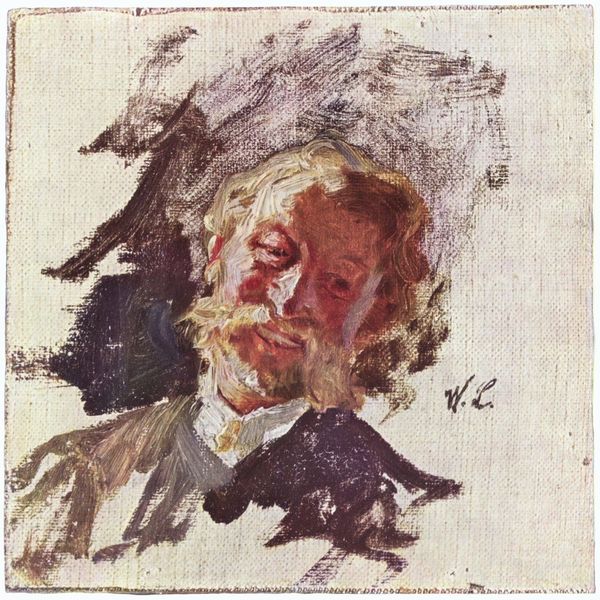
Titel: Porträt eines Mannes
Künstler: Wilhelm Maria Hubertus Leibl
Standort: München
Institution: Privatsammlung
Schlagwörter: dunkel, gemälde, mann, schatten, weiß, grob, impressionismus, ausschnitt, braun, grau, hell, hintergrund, licht, mund, nase, orange, schwarz, skizze, stirn, ölbild, blick, rot, beige, anzug, bart, blond, hemd, schnurrbart, augen, kragen, rahmen, bildnis, portrait, porträt, signatur, öl, haare, knopf, kontrast, locken, schulter, lächeln, schrift, wellen, haltung, farbe, violett, schnurbart, krawatte, detail, hemdkragen, lächelnd, geneigt, striche, unten, lachen, offen, unterschrift, künstler, halt, leinwand, koteletten, entwurf, pinsel, ölmalerei, pinselstrich, unvollendet, grinsen, initialien, zähne, leibl, kehle, portät, unfertig, handschrift, gewellt, nasenflügel, quadratisch, ductus, kürzel, selbstbildniss, monogram, gelockt, sptz, w.l., 19. jahrhundert